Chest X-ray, AP view. Patient: 55 years old, sex M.
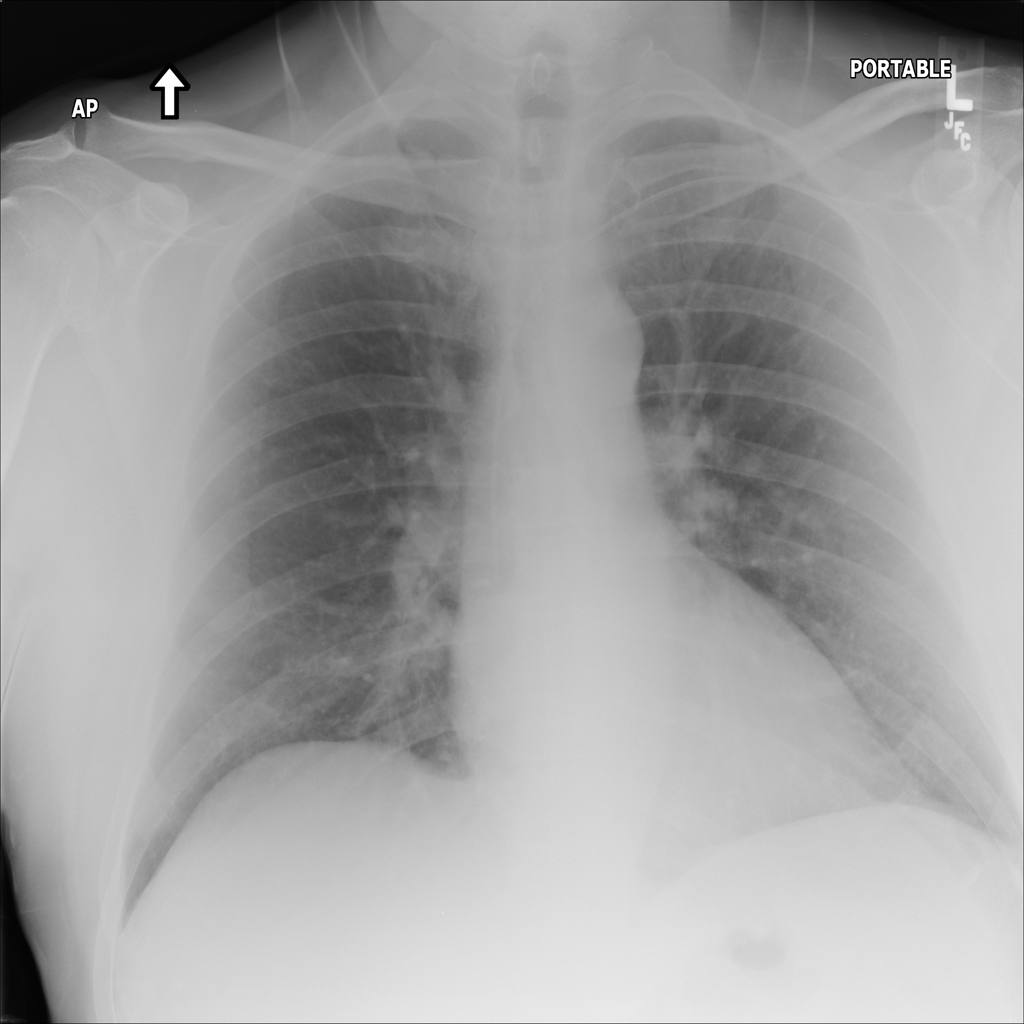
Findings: No Finding